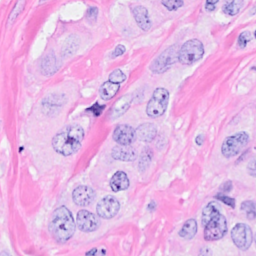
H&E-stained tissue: Breast